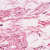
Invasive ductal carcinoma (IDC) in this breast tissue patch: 0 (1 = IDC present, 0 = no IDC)